Interaction volume radius: 5 \u00c5
Interaction volume height: 25 \u00c5
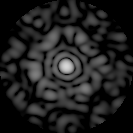
Disorder parameter: 0.783